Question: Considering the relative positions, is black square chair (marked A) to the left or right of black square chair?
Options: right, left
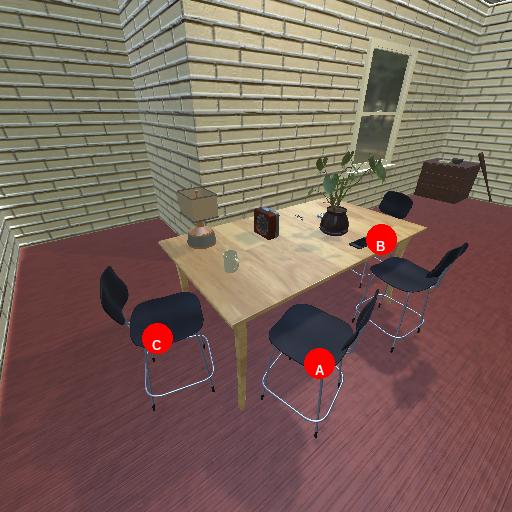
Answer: right